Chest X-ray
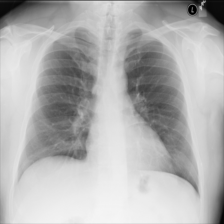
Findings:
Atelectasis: negative
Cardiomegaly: negative
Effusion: negative
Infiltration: negative
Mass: negative
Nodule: negative
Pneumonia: negative
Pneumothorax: negative
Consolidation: negative
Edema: negative
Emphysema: negative
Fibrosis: negative
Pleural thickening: negative
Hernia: negative